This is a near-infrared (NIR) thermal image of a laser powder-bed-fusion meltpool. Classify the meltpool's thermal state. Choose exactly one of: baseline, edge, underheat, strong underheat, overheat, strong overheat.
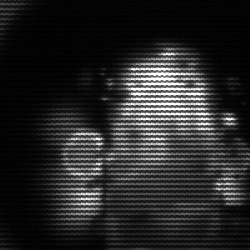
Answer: strong underheat